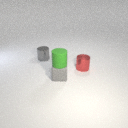
small red metal cylinder in front of small gray metal cylinder